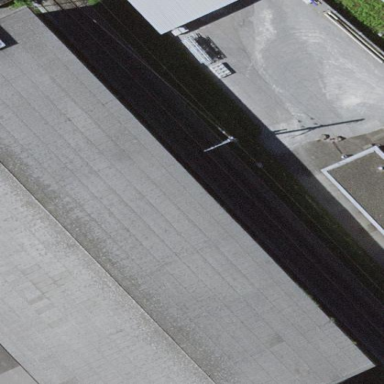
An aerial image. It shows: View of roof of building.